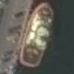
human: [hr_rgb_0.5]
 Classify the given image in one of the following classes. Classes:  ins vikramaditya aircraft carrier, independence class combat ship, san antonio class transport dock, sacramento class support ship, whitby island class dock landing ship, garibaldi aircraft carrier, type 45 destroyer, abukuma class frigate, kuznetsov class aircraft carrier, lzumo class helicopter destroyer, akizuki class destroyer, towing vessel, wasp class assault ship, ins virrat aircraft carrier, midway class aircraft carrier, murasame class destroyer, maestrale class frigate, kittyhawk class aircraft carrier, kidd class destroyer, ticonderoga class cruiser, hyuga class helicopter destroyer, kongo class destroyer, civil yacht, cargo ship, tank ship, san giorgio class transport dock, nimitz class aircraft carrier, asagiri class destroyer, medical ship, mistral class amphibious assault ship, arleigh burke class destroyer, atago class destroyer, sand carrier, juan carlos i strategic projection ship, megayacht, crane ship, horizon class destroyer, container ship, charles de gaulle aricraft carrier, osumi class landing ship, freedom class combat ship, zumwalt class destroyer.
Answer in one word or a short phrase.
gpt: Towing vessel